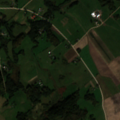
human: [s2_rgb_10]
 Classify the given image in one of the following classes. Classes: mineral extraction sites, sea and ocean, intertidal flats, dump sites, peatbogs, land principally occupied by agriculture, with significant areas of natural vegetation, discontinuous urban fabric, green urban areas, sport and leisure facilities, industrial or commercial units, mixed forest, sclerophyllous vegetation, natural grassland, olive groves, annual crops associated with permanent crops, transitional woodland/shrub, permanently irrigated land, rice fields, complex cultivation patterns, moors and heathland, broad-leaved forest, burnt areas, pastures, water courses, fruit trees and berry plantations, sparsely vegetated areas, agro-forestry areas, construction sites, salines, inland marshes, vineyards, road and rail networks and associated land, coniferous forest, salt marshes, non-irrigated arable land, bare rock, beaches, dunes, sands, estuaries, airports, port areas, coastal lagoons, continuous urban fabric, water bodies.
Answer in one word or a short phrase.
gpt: non-irrigated arable land, complex cultivation patterns, land principally occupied by agriculture, with significant areas of natural vegetation, transitional woodland/shrub